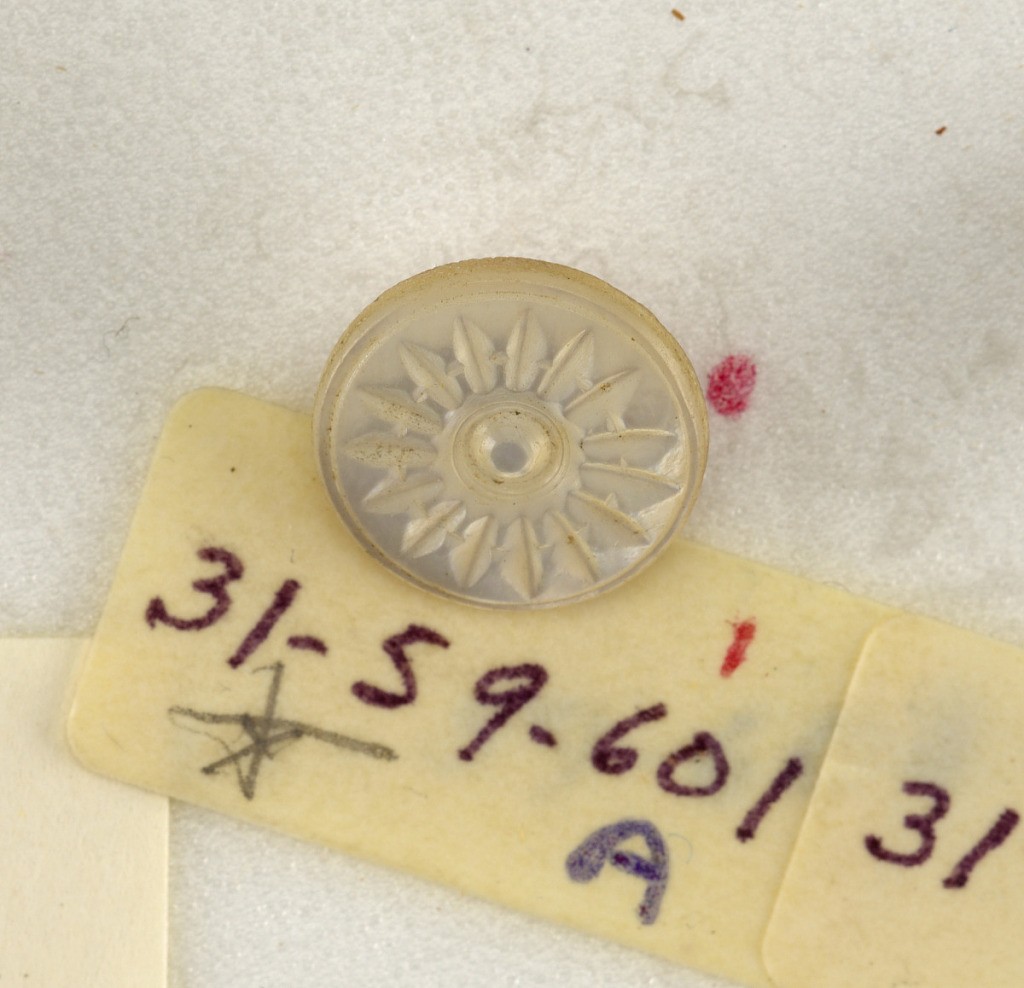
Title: Button
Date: late 19th century
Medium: pear shell and brass
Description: Flat buttons ornamented with carving in design of many-petalled daisy - brass shanks.

On card 30